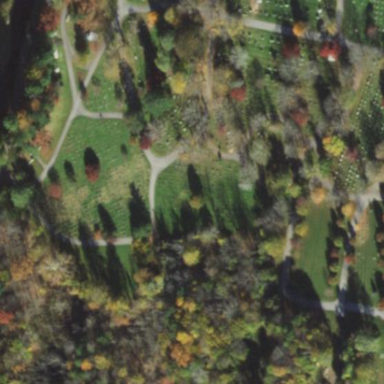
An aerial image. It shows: Sector in the cemetery.